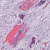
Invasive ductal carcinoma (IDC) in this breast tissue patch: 1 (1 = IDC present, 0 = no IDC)